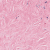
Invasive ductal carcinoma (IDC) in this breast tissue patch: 0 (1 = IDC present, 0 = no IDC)